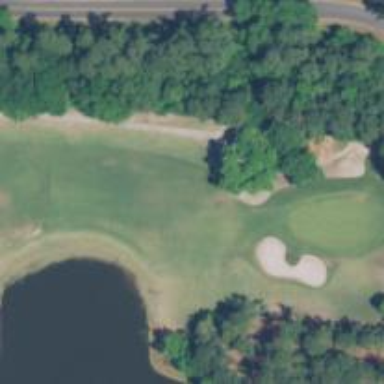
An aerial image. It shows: Path for golf carts.